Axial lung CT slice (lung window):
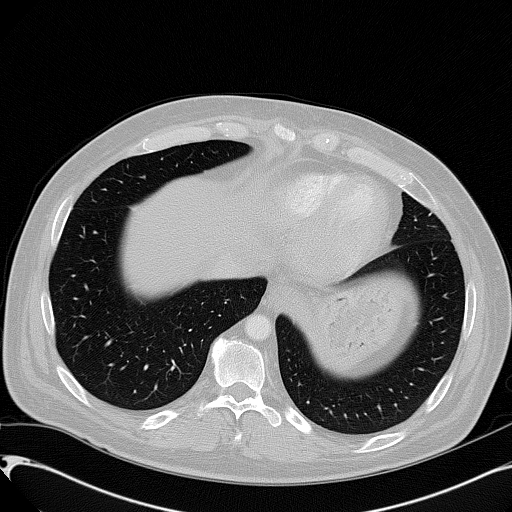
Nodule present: no